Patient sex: M
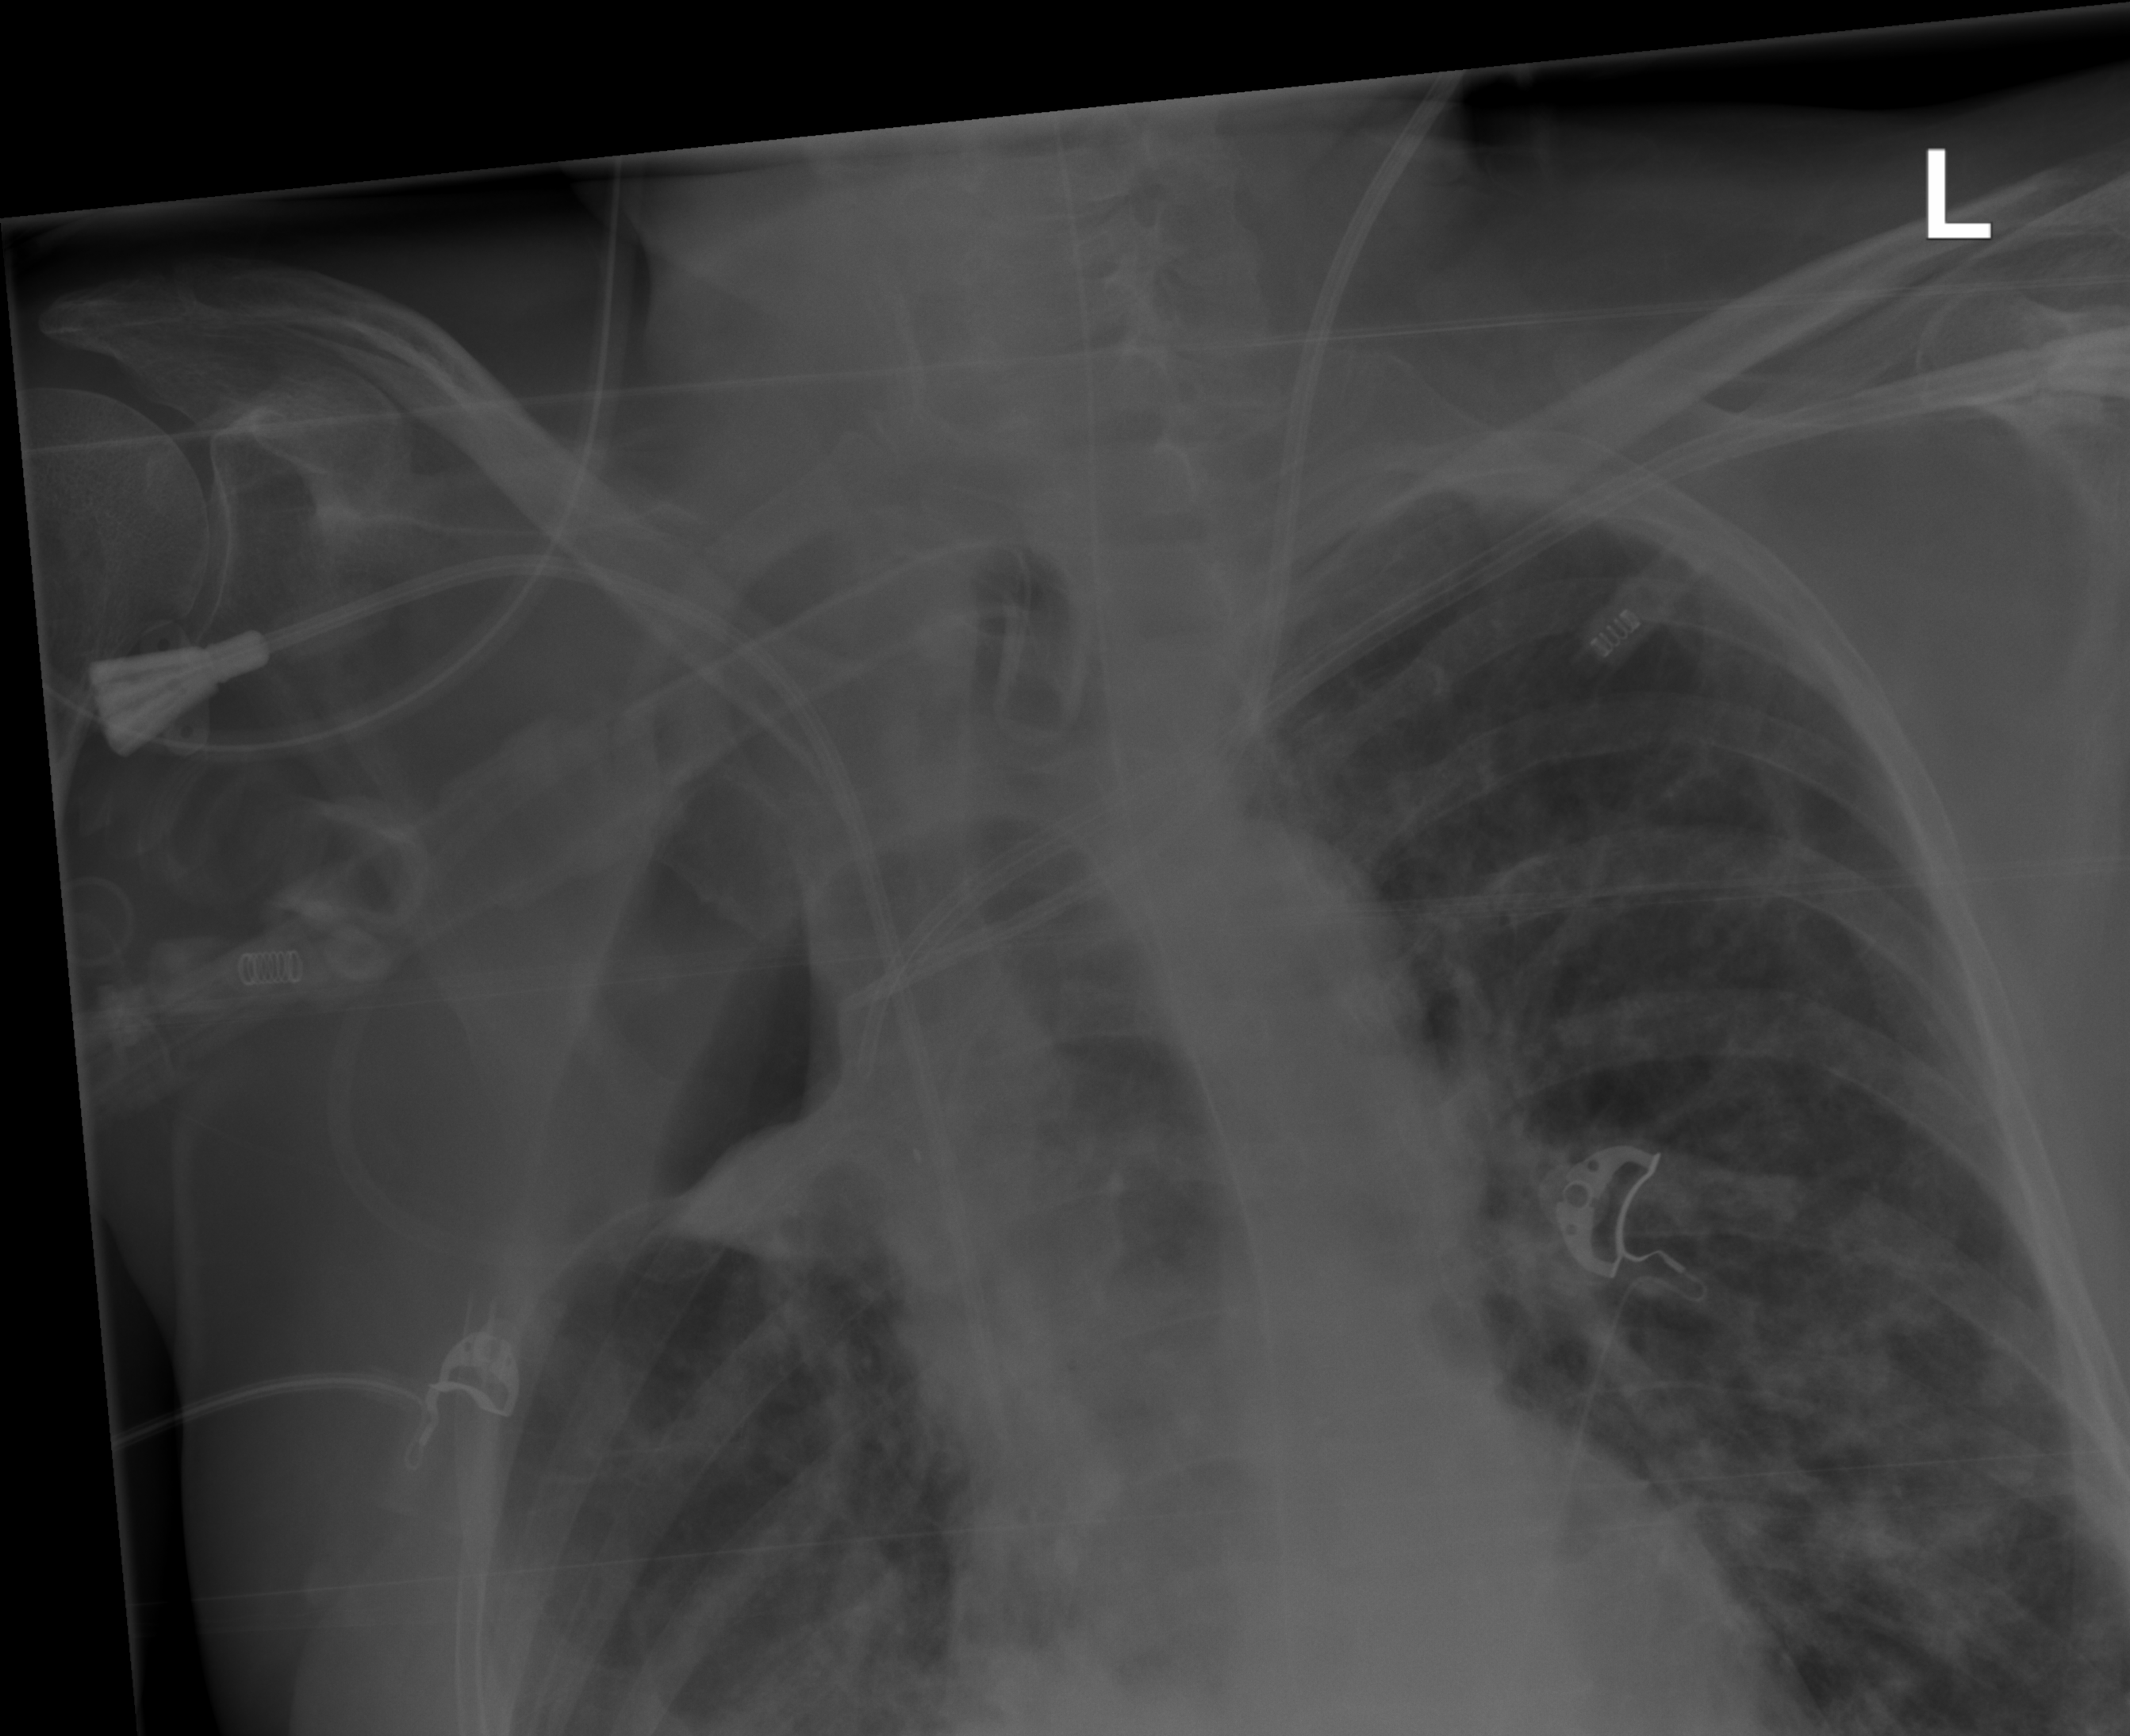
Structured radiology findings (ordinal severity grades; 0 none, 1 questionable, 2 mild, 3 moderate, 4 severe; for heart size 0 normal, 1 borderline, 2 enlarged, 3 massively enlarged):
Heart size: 0
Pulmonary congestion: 0
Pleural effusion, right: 0
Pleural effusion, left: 0
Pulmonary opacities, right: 1
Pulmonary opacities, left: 2
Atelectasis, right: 3
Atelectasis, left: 0